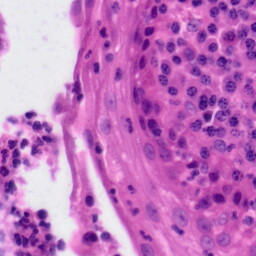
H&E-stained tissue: Tonsil